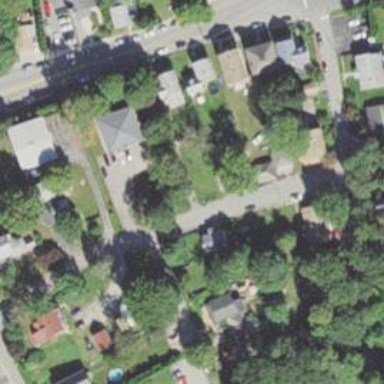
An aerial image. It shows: Residential driveway serving as service road.